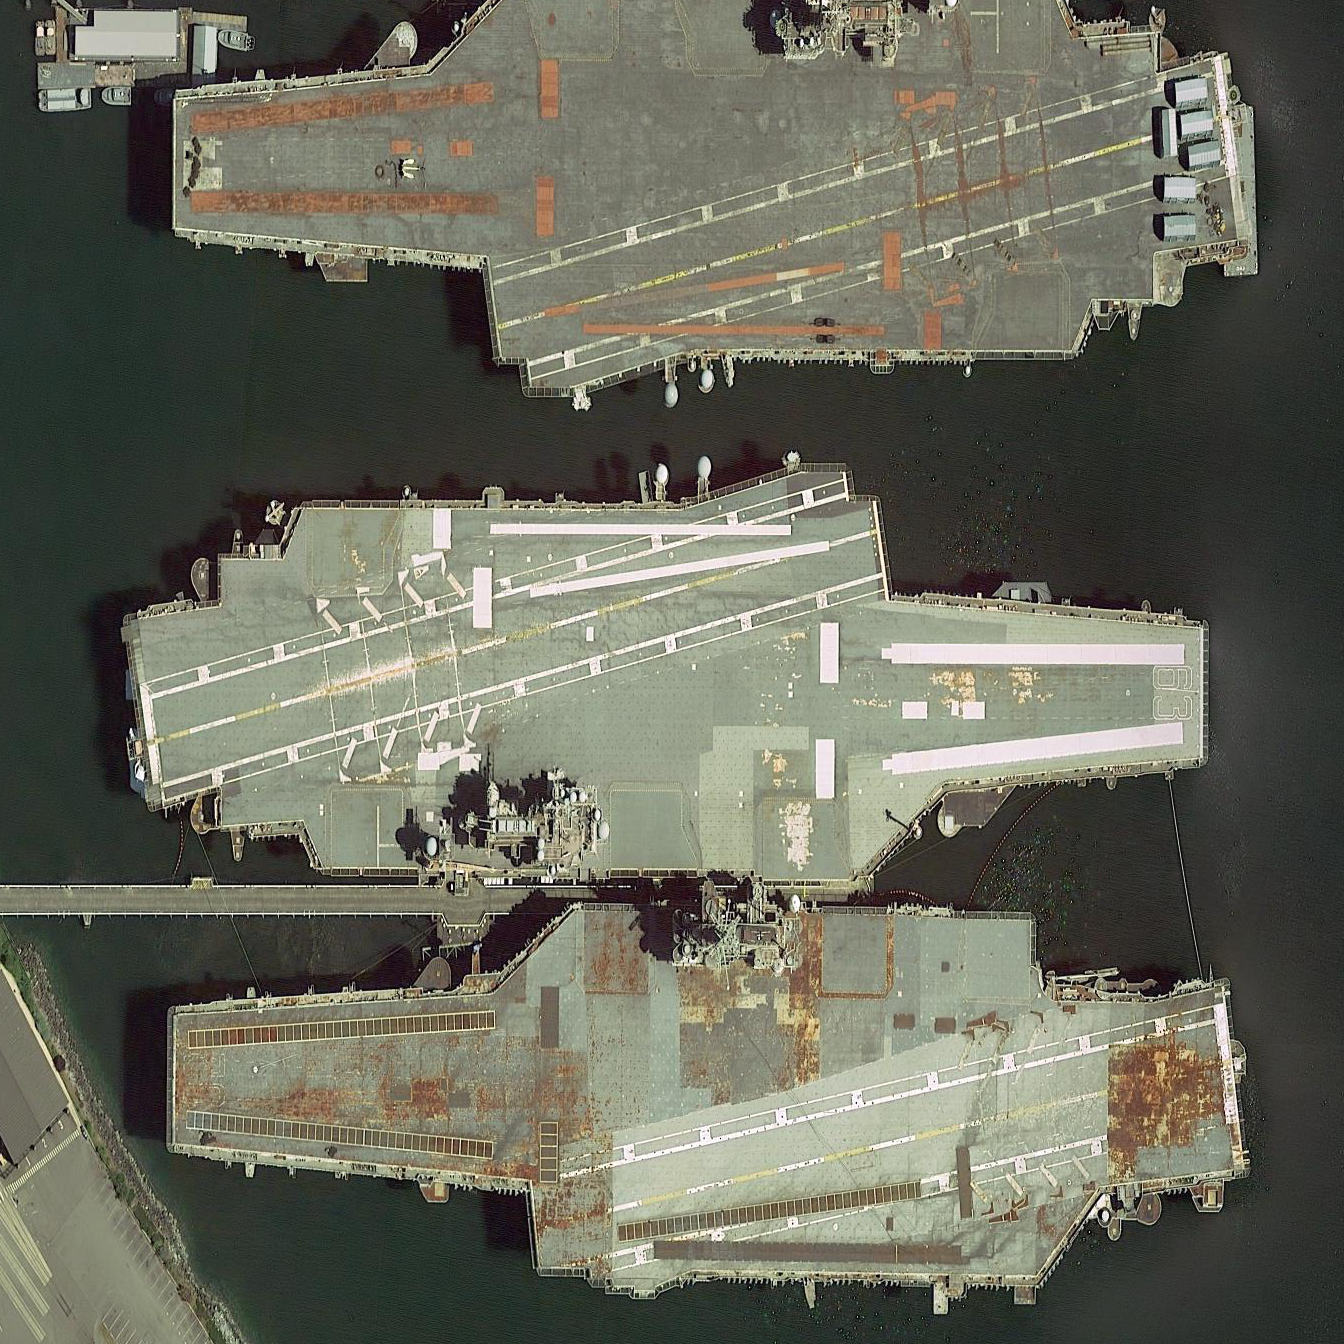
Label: aircraft_carrier